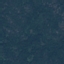
Label: Forest